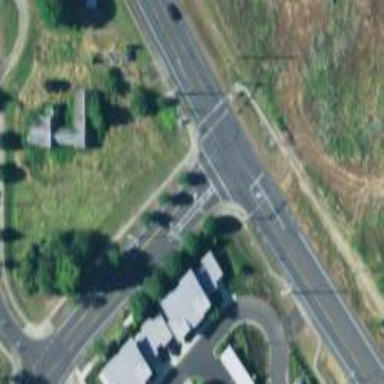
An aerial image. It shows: Solid stop line on the road marking.